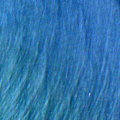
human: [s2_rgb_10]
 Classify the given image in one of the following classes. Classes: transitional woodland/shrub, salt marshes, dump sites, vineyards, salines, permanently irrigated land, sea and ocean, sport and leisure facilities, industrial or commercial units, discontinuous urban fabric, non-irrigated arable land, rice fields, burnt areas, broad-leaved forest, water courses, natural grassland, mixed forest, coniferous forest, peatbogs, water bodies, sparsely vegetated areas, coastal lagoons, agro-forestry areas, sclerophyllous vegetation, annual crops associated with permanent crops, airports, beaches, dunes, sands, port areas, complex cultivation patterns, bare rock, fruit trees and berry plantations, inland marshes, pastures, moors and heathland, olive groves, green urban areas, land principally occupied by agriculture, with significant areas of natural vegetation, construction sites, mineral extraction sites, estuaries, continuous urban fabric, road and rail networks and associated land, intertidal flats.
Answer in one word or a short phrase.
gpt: sea and ocean